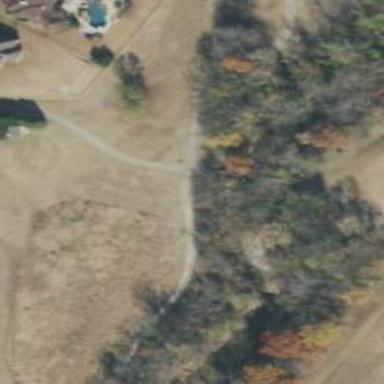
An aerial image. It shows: Service road on bridge designed for golf cartpath.